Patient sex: M
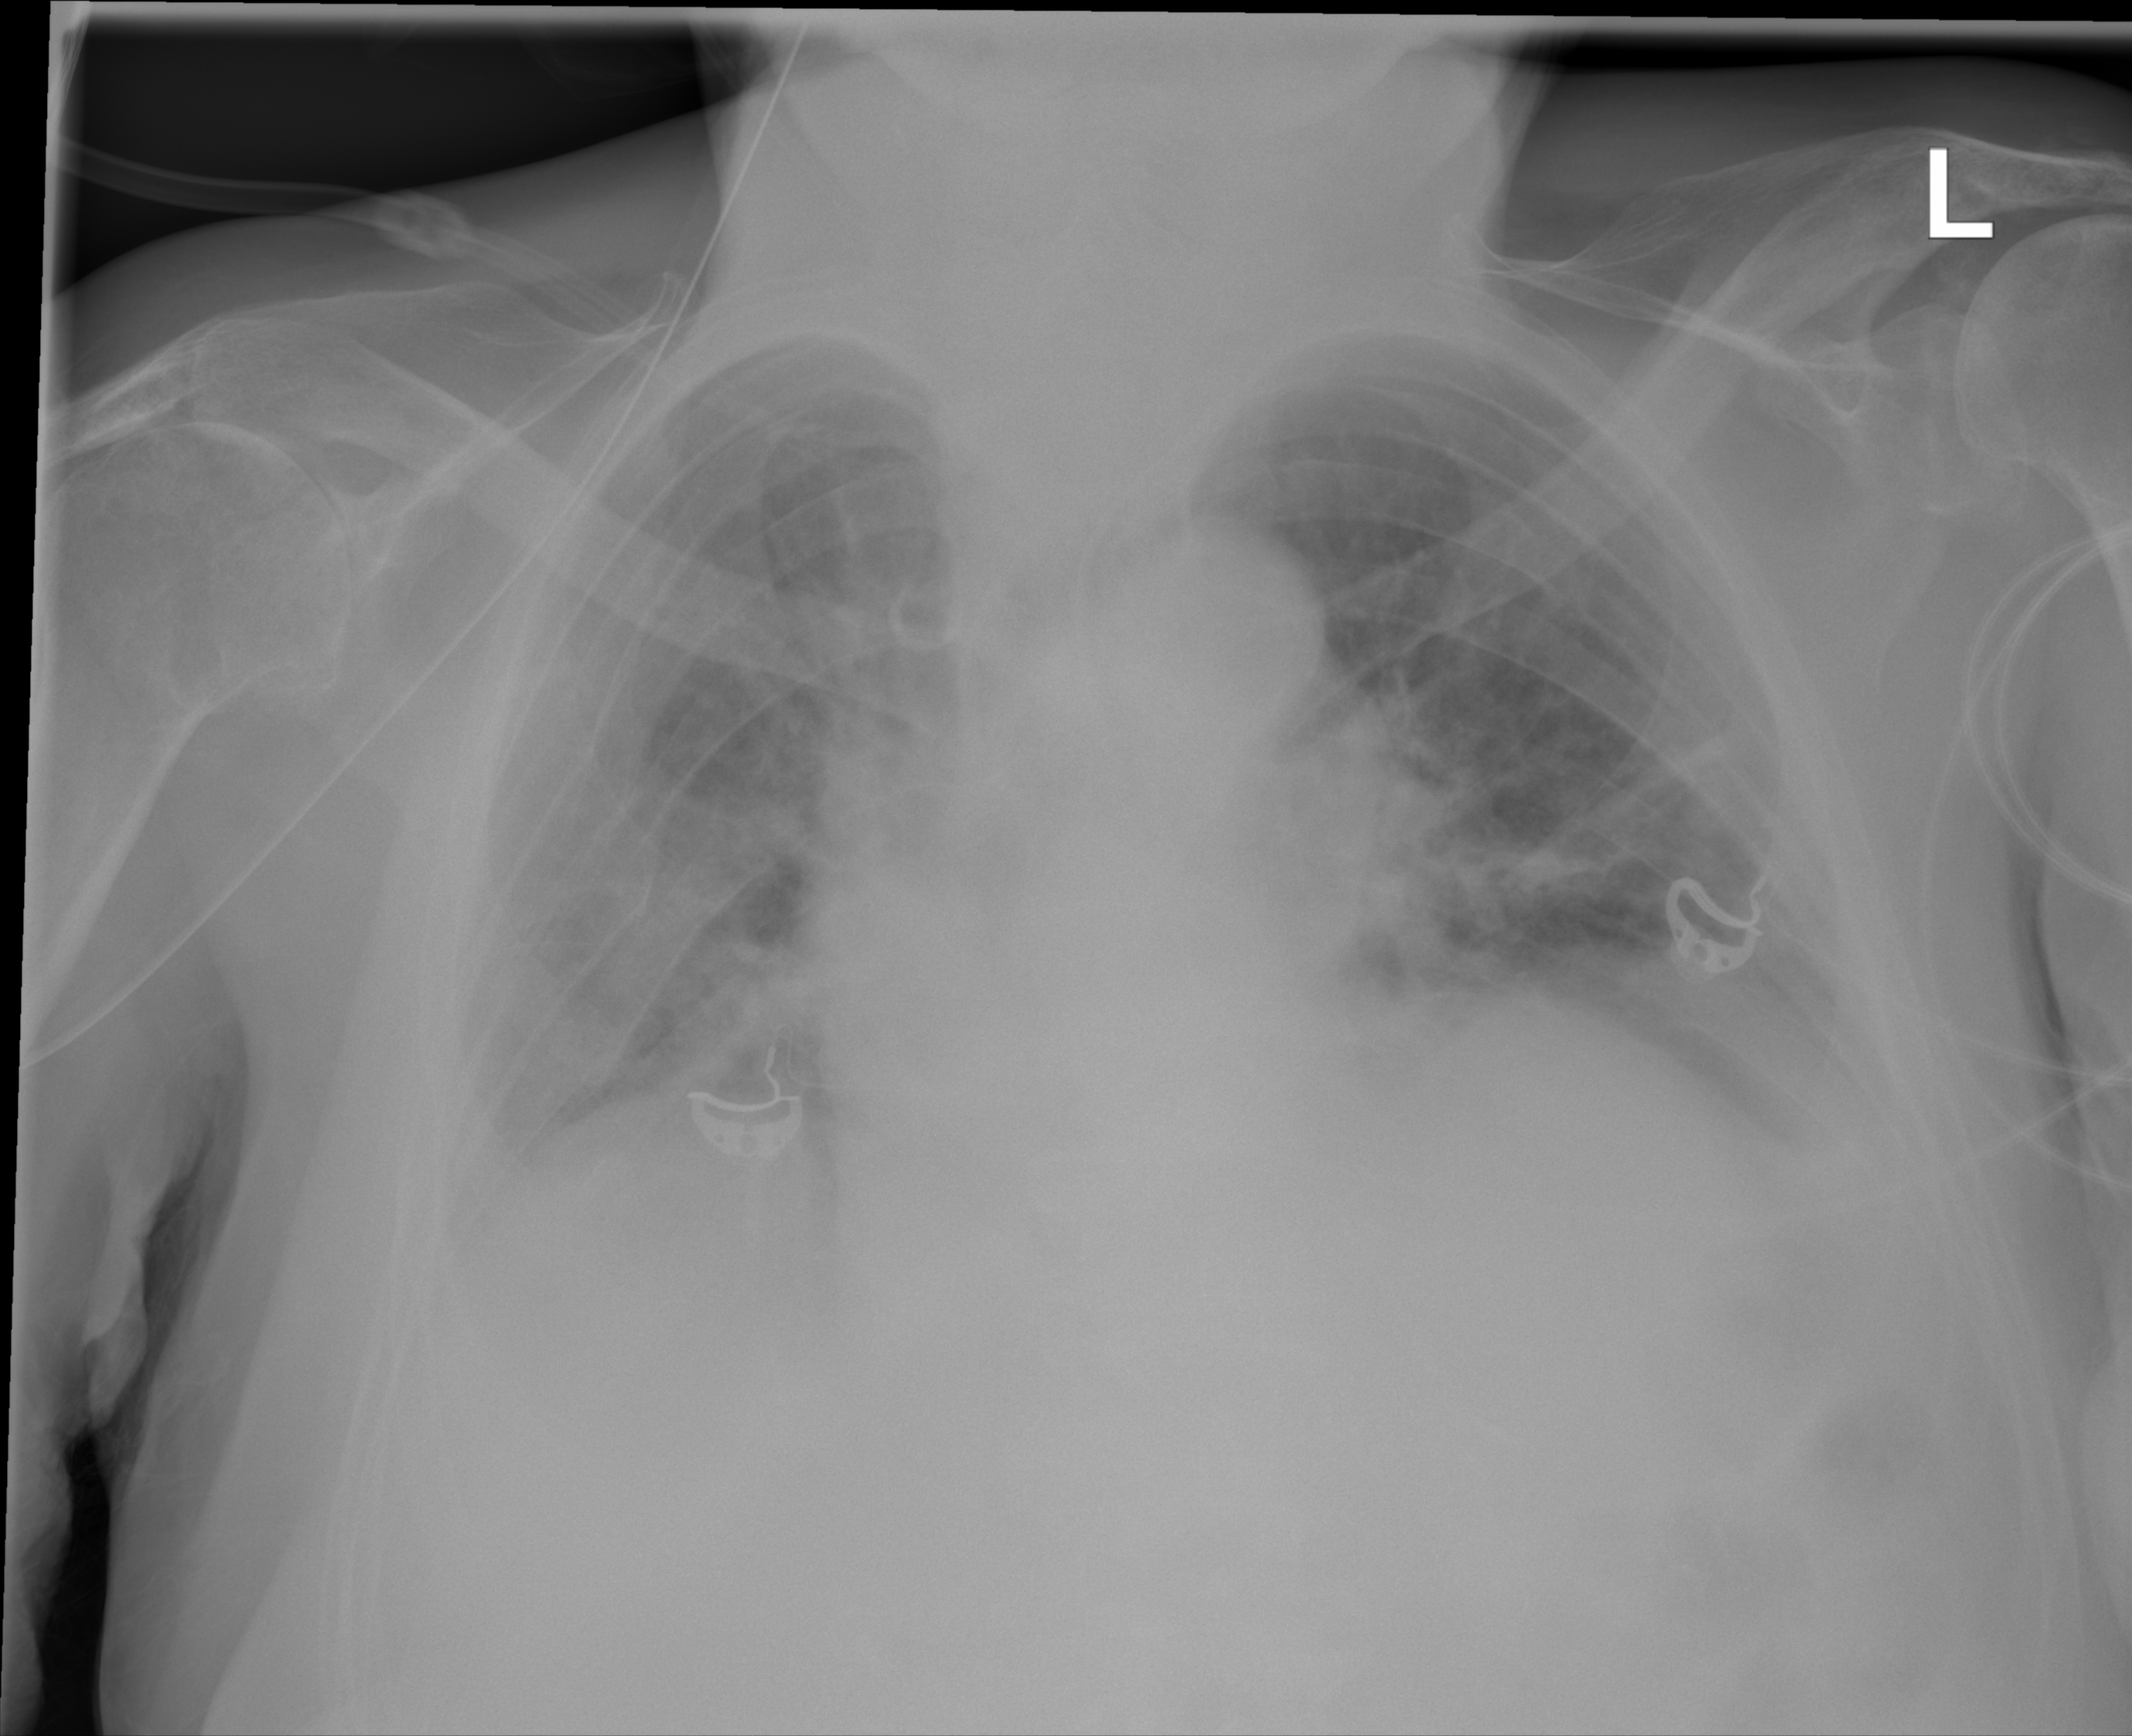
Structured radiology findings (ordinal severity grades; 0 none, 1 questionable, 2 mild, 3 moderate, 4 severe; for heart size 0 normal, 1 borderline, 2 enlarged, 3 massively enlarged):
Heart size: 2
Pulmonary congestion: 2
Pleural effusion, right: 2
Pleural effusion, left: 2
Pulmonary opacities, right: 2
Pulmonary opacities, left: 2
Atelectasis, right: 2
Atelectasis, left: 2